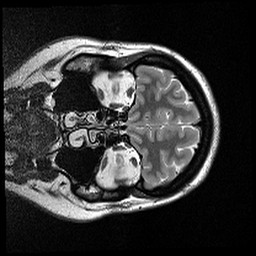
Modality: T2w
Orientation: coronal
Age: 29
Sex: female
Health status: ill
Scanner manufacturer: siemens
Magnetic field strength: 3 T
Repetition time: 4.5 s
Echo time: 0.085 s